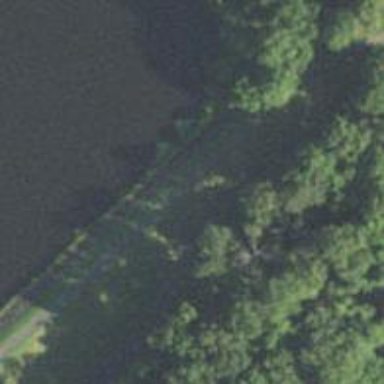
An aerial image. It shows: Dam across waterway.